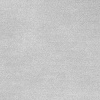
Atmospheric dust classification: dusty